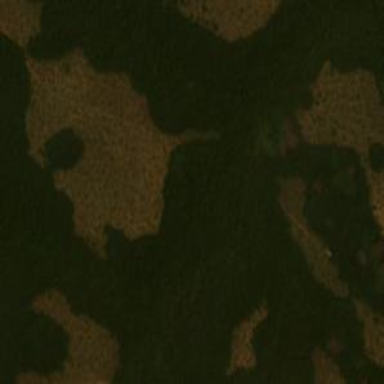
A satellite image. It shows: Savanna grassland.